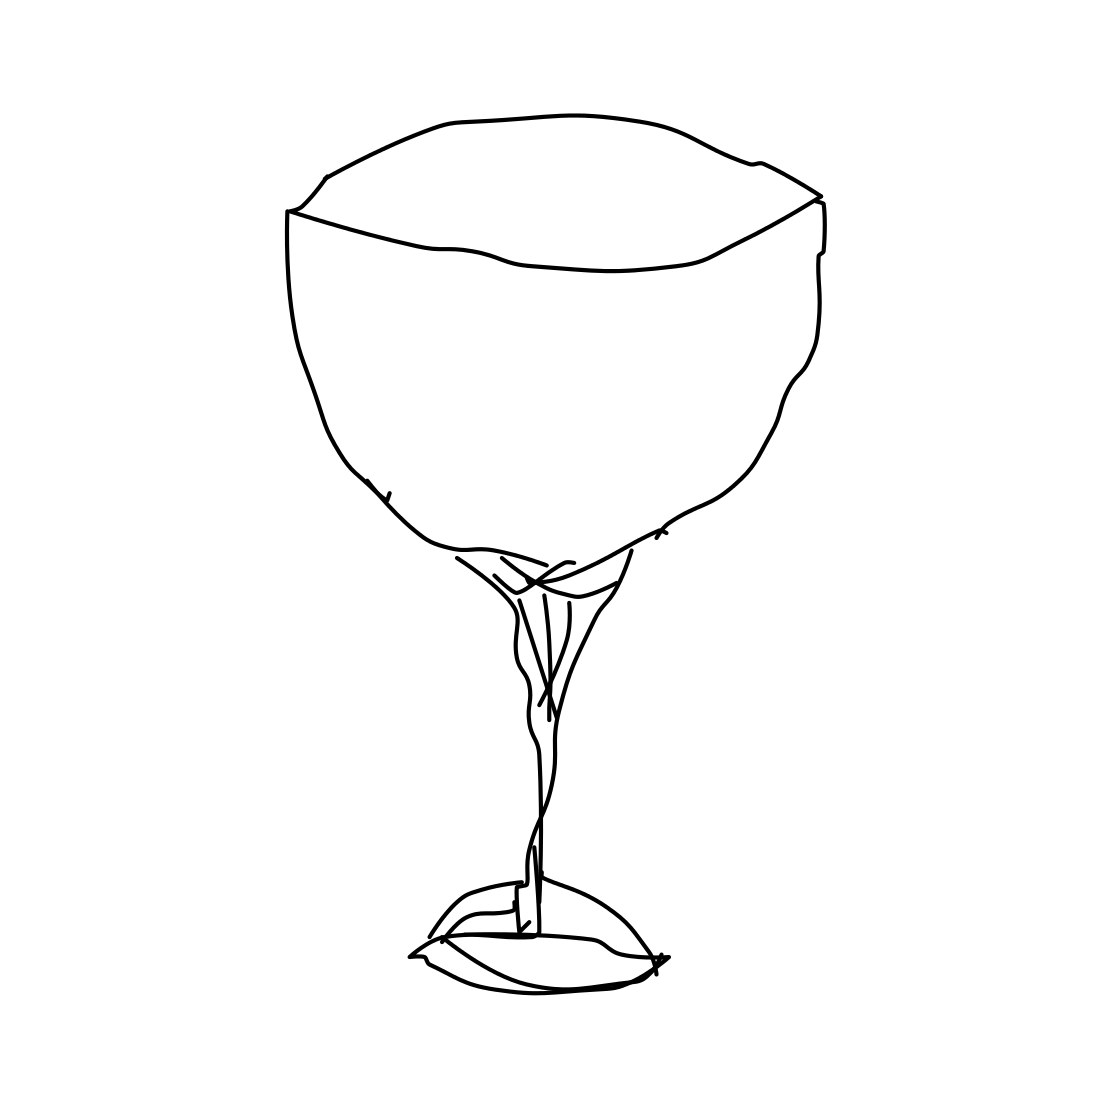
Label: wineglass